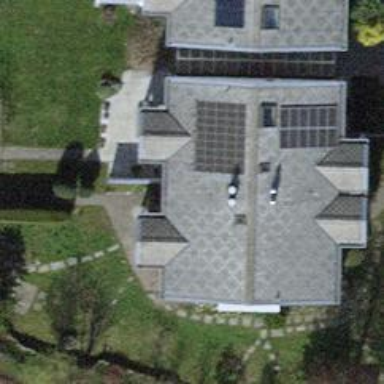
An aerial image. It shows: Solar power generator utilizing photovoltaic technology with solar photovoltaic panels.